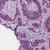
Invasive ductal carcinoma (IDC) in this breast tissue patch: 1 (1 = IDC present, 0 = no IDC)